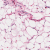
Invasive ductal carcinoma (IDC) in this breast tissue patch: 0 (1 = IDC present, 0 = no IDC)